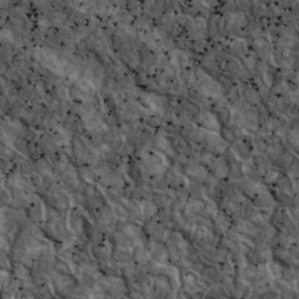
Label: non_frost